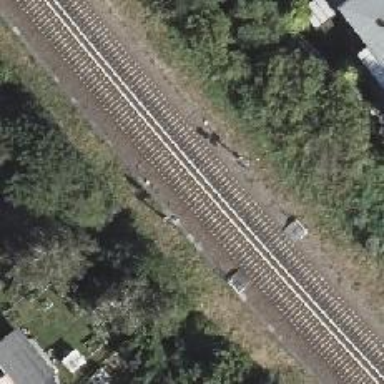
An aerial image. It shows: Railway signal.